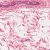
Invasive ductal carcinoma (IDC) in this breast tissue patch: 0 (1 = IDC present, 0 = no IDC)